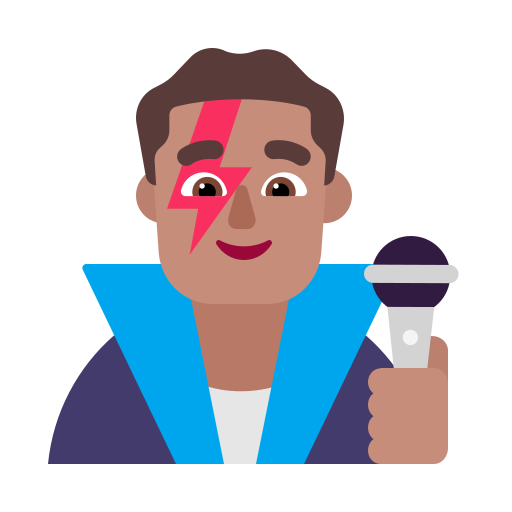
man singer flat